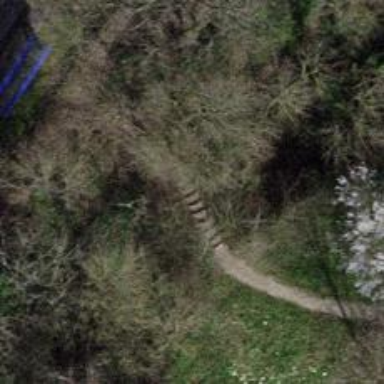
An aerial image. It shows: Footway on bridge.